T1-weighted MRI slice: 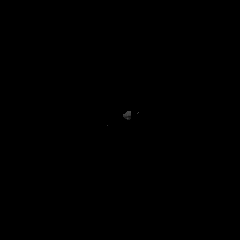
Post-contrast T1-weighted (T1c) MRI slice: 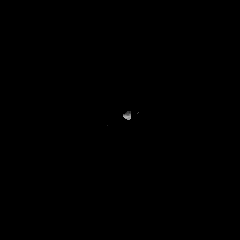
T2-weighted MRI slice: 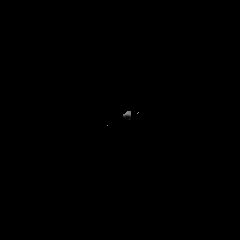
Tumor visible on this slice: no